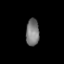
Tissue: lung
Cell type: T cells
Senescence score: 0.211
Nuclear area (px): 349
Mean DAPI intensity: 121.937